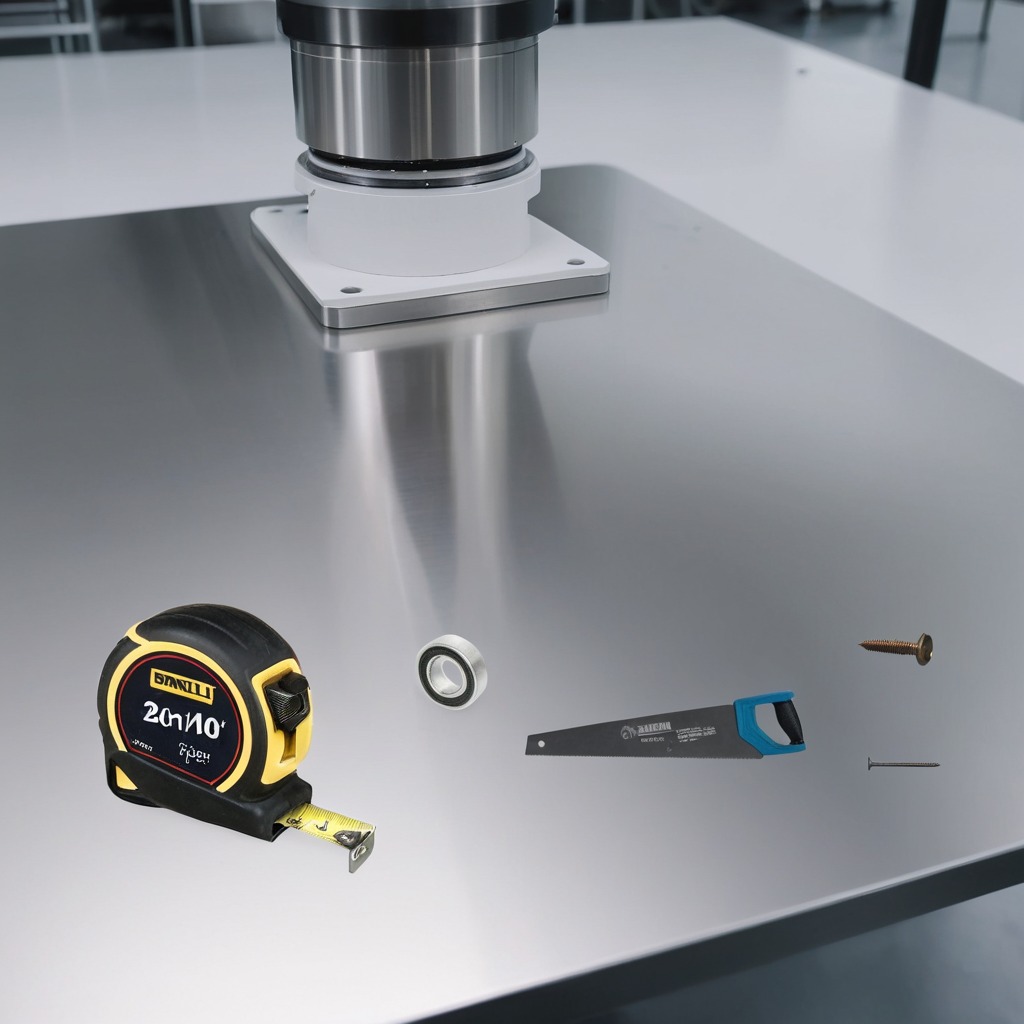
A metal ball bearing, a measuring tape, a metal machine screw, an iron nail, and a handheld metal saw are lying on the stainless steel table.